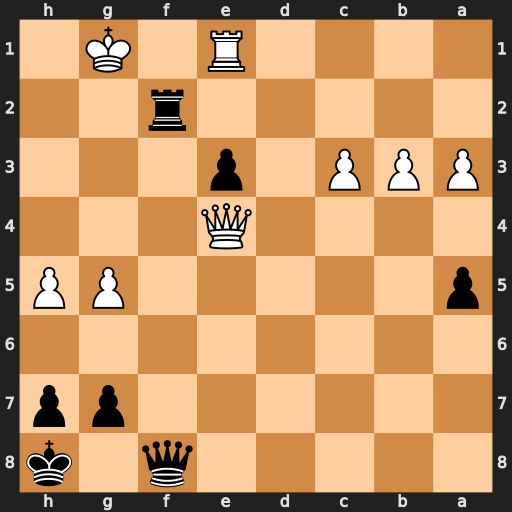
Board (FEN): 5q1k/6pp/8/p5PP/4Q3/PPP1p3/5r2/4R1K1
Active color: b
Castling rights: -
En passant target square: -
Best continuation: Qb8 Qh4 Rf3